Aerial crown-view tile of a tropical tree (Barro Colorado Island, Panama), acquired 20250715:
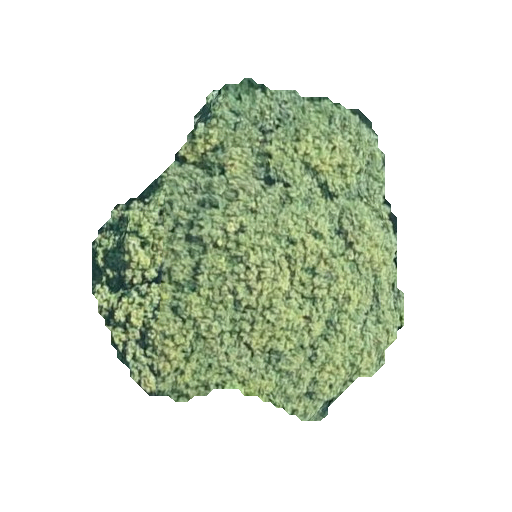
Species: Trichilia tuberculata
GBIF accepted scientific name: Trichilia tuberculata
Crown area: 113.592 m²